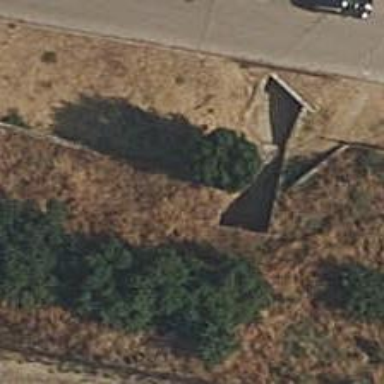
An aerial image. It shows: Drain passing through tunnel.